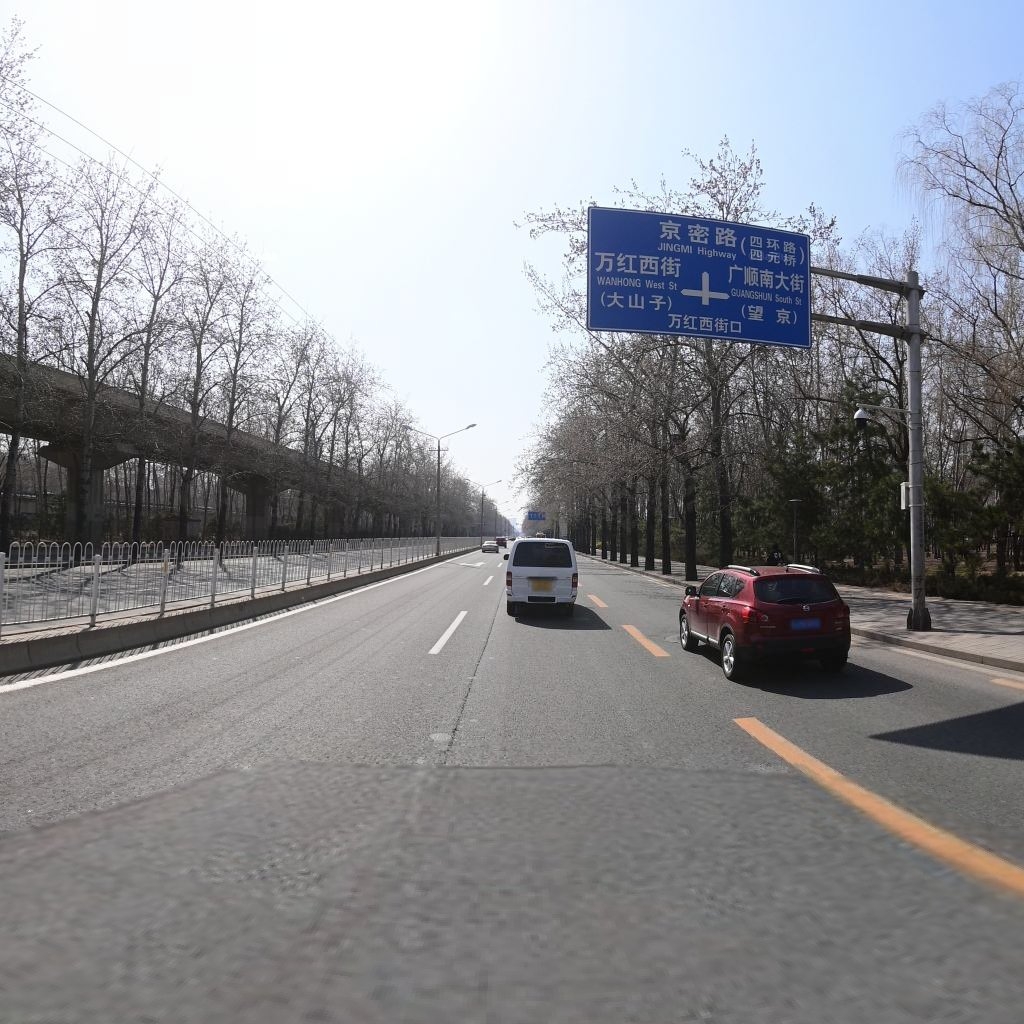
Region: Chaoyang
Road damage annotations: longitudinal crack